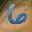
Label: 6